Question: I'm trying to compile one of QtMobility's samples - <URL>, but I can't even compile it, because the compiler can't find Qt Mobility's headers.
Since this is one of the samples shipped with Qt SDK, I assume that everything about the project configuration/sources/etc. is correct. So I must be in my Qt installation, or something like that.
Here's a screenshot of Maintain Qt SDK's package manager:

Here I'm pasting the compiler errors:
'''
In file included from ..\hapticsplayer\hapticsplayer.cpp:41:
..\hapticsplayer\/hapticsplayer.h:41:29: error: qmobilityglobal.h: No such file or directory
..\hapticsplayer\/hapticsplayer.h:45:31: error: qfeedbackactuator.h: No such file or directory
..\hapticsplayer\/hapticsplayer.h:46:29: error: qfeedbackeffect.h: No such file or directory
In file included from ..\hapticsplayer\hapticsplayer.cpp:41:
..\hapticsplayer\/hapticsplayer.h:53: error: expected constructor, destructor, or type conversion before 'class'
'''
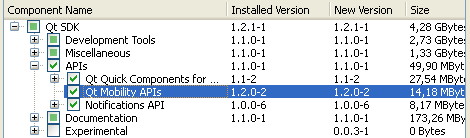
Answer: I found the problem - it was because of the build target I had selected.
I had been building for Symbian Anna, but when I switched to building for Symbian S60 (which is the target I actually wanted to build for anyway), the project compiled successfully. Symbian Anna had been selected by default when creating the new project, that's why I was building for it instead of for S60.